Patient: sex M, age 77
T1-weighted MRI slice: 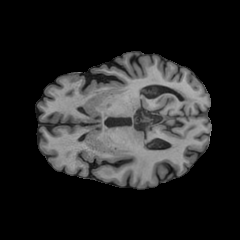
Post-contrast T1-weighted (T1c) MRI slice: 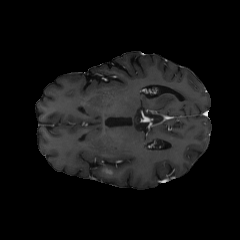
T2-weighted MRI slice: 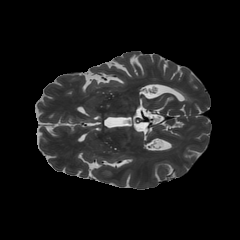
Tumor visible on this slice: yes
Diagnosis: Glioblastoma, IDH-wildtype
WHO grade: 4